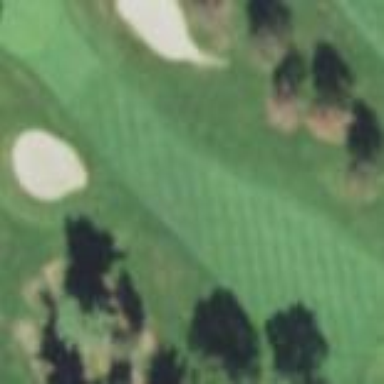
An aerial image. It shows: Golf fairway in the image.